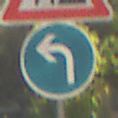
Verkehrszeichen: VorgeschriebeneFahrtrichtungLinks
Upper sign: Arbeitsstelle
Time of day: MorningAfternoon
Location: Outdoor (Nature)
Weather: PartlyCloudy
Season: NotSpecified
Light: Natural